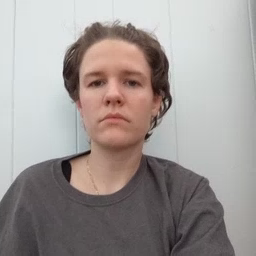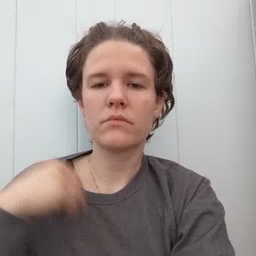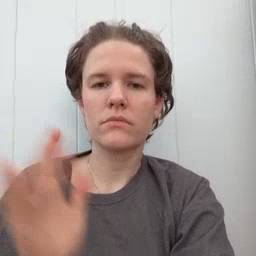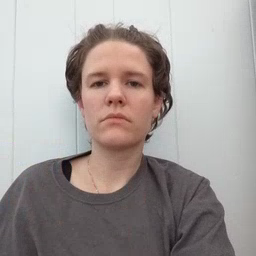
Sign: snow